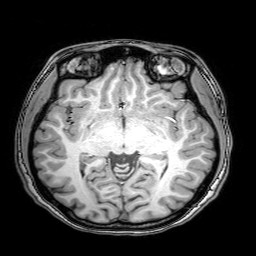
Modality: T1w
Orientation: coronal
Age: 20
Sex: female